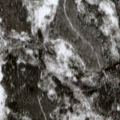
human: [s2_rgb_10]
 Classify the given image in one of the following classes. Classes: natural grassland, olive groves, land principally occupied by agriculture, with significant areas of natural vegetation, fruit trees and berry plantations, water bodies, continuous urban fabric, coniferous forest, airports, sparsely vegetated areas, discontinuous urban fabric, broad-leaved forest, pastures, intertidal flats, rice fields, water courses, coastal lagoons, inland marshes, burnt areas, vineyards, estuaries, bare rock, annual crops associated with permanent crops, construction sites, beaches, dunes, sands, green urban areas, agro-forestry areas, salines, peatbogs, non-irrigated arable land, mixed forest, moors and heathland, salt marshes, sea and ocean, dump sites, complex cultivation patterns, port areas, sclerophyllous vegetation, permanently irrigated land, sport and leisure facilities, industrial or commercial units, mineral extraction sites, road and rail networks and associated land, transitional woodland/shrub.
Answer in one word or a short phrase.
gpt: coniferous forest, transitional woodland/shrub